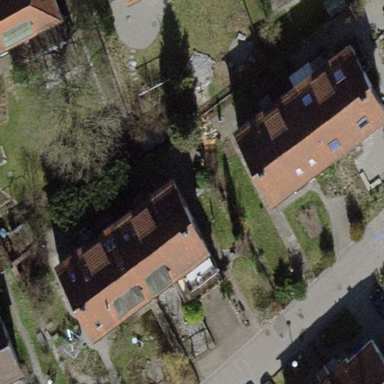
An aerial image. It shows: Building with tiled roof.